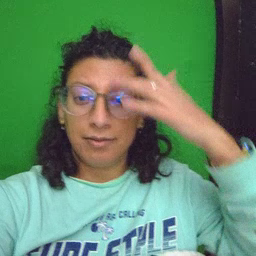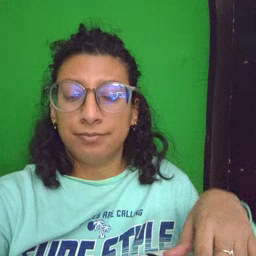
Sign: sick